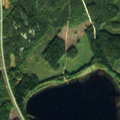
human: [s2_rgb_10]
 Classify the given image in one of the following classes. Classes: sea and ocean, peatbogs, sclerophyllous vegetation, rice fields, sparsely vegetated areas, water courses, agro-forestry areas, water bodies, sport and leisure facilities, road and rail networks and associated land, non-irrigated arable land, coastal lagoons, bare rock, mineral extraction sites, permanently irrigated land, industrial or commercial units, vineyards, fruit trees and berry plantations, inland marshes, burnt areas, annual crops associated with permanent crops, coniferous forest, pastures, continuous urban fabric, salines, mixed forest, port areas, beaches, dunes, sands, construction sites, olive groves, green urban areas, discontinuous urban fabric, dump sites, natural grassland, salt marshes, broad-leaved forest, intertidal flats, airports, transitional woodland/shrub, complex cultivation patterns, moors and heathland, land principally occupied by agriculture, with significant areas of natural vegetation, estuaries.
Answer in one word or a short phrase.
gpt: coniferous forest, water bodies